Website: lowes
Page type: order-returns
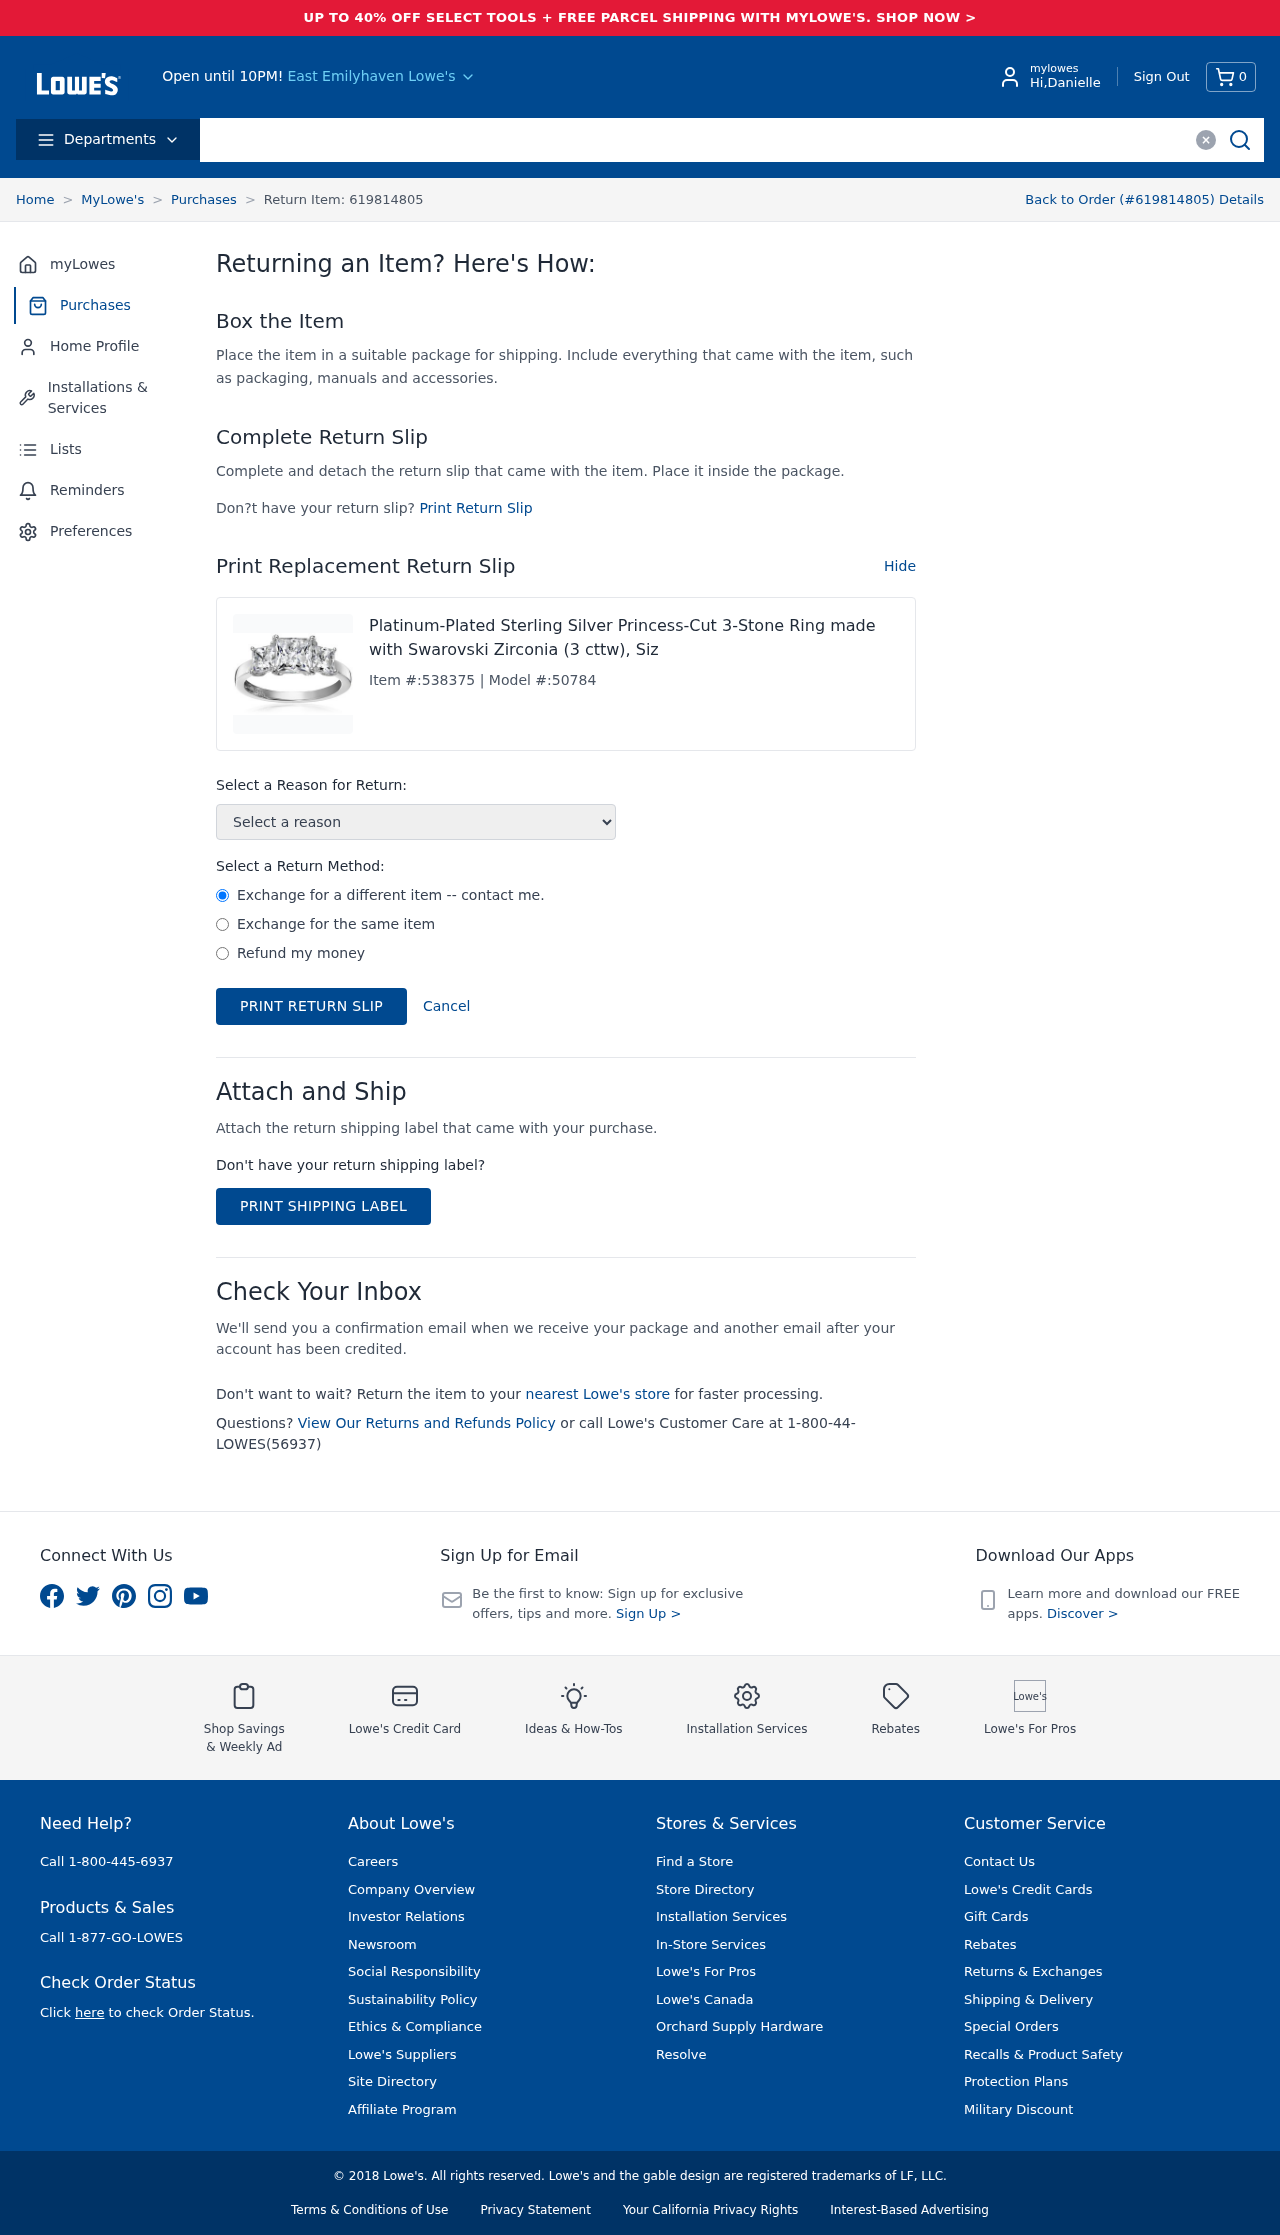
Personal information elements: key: PII_CITY
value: East Emilyhaven Lowe's
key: PII_FIRSTNAME
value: Danielle
Product elements: key: PRODUCT1_NAME
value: Platinum-Plated Sterling Silver Princess-Cut 3-Stone Ring made with Swarovski Zirconia (3 cttw), Siz
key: PRODUCT1_ITEM_NUMBER
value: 538375
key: PRODUCT1_MODEL_NUMBER
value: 50784
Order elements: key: ORDER_NUM_ITEMS
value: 0
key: ORDER_ID
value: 619814805
Other elements: key: RETURN_ITEM_ID
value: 619814805
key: RETURN_METHOD
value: Exchange for a different item -- contact me.
Exchange for the same item
Refund my money